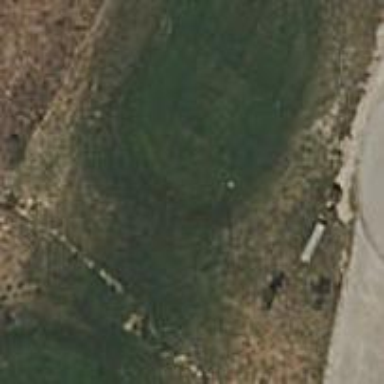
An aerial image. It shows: Golf tee.